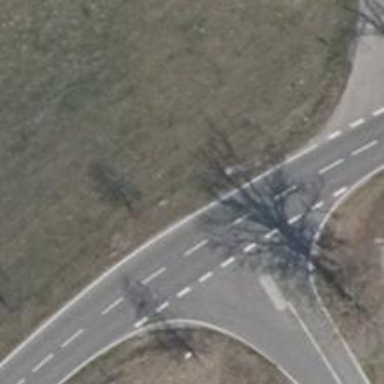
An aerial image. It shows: Tertiary road with asphalt surface lined by row of trees.